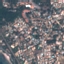
Land use / land cover class: Residential